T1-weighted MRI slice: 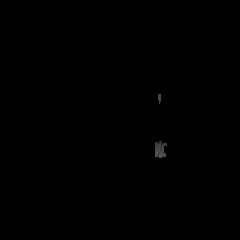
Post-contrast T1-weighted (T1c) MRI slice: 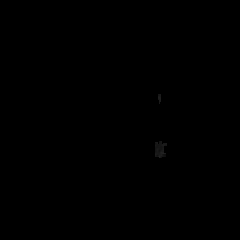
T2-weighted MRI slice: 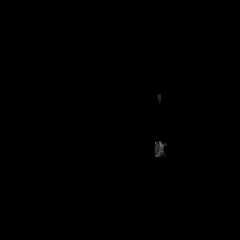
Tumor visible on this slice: no